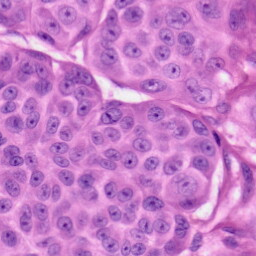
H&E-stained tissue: Skin